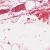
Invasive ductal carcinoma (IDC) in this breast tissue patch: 0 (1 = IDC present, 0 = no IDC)